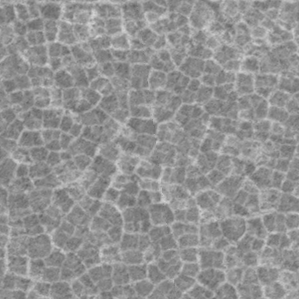
Label: frost